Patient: sex F, age 77
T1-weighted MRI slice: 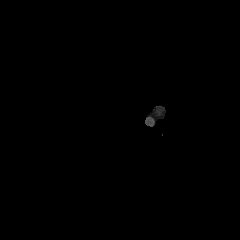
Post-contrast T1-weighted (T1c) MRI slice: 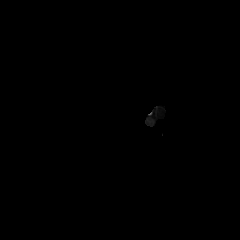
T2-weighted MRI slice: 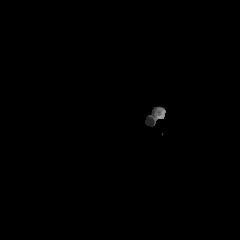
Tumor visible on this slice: no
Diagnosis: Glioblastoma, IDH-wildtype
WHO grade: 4